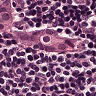
Metastatic tissue present: yes